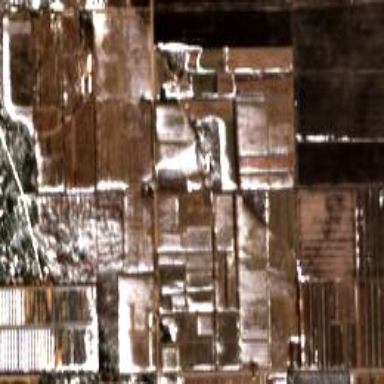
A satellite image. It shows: Picturesque farmland scene.